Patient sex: M
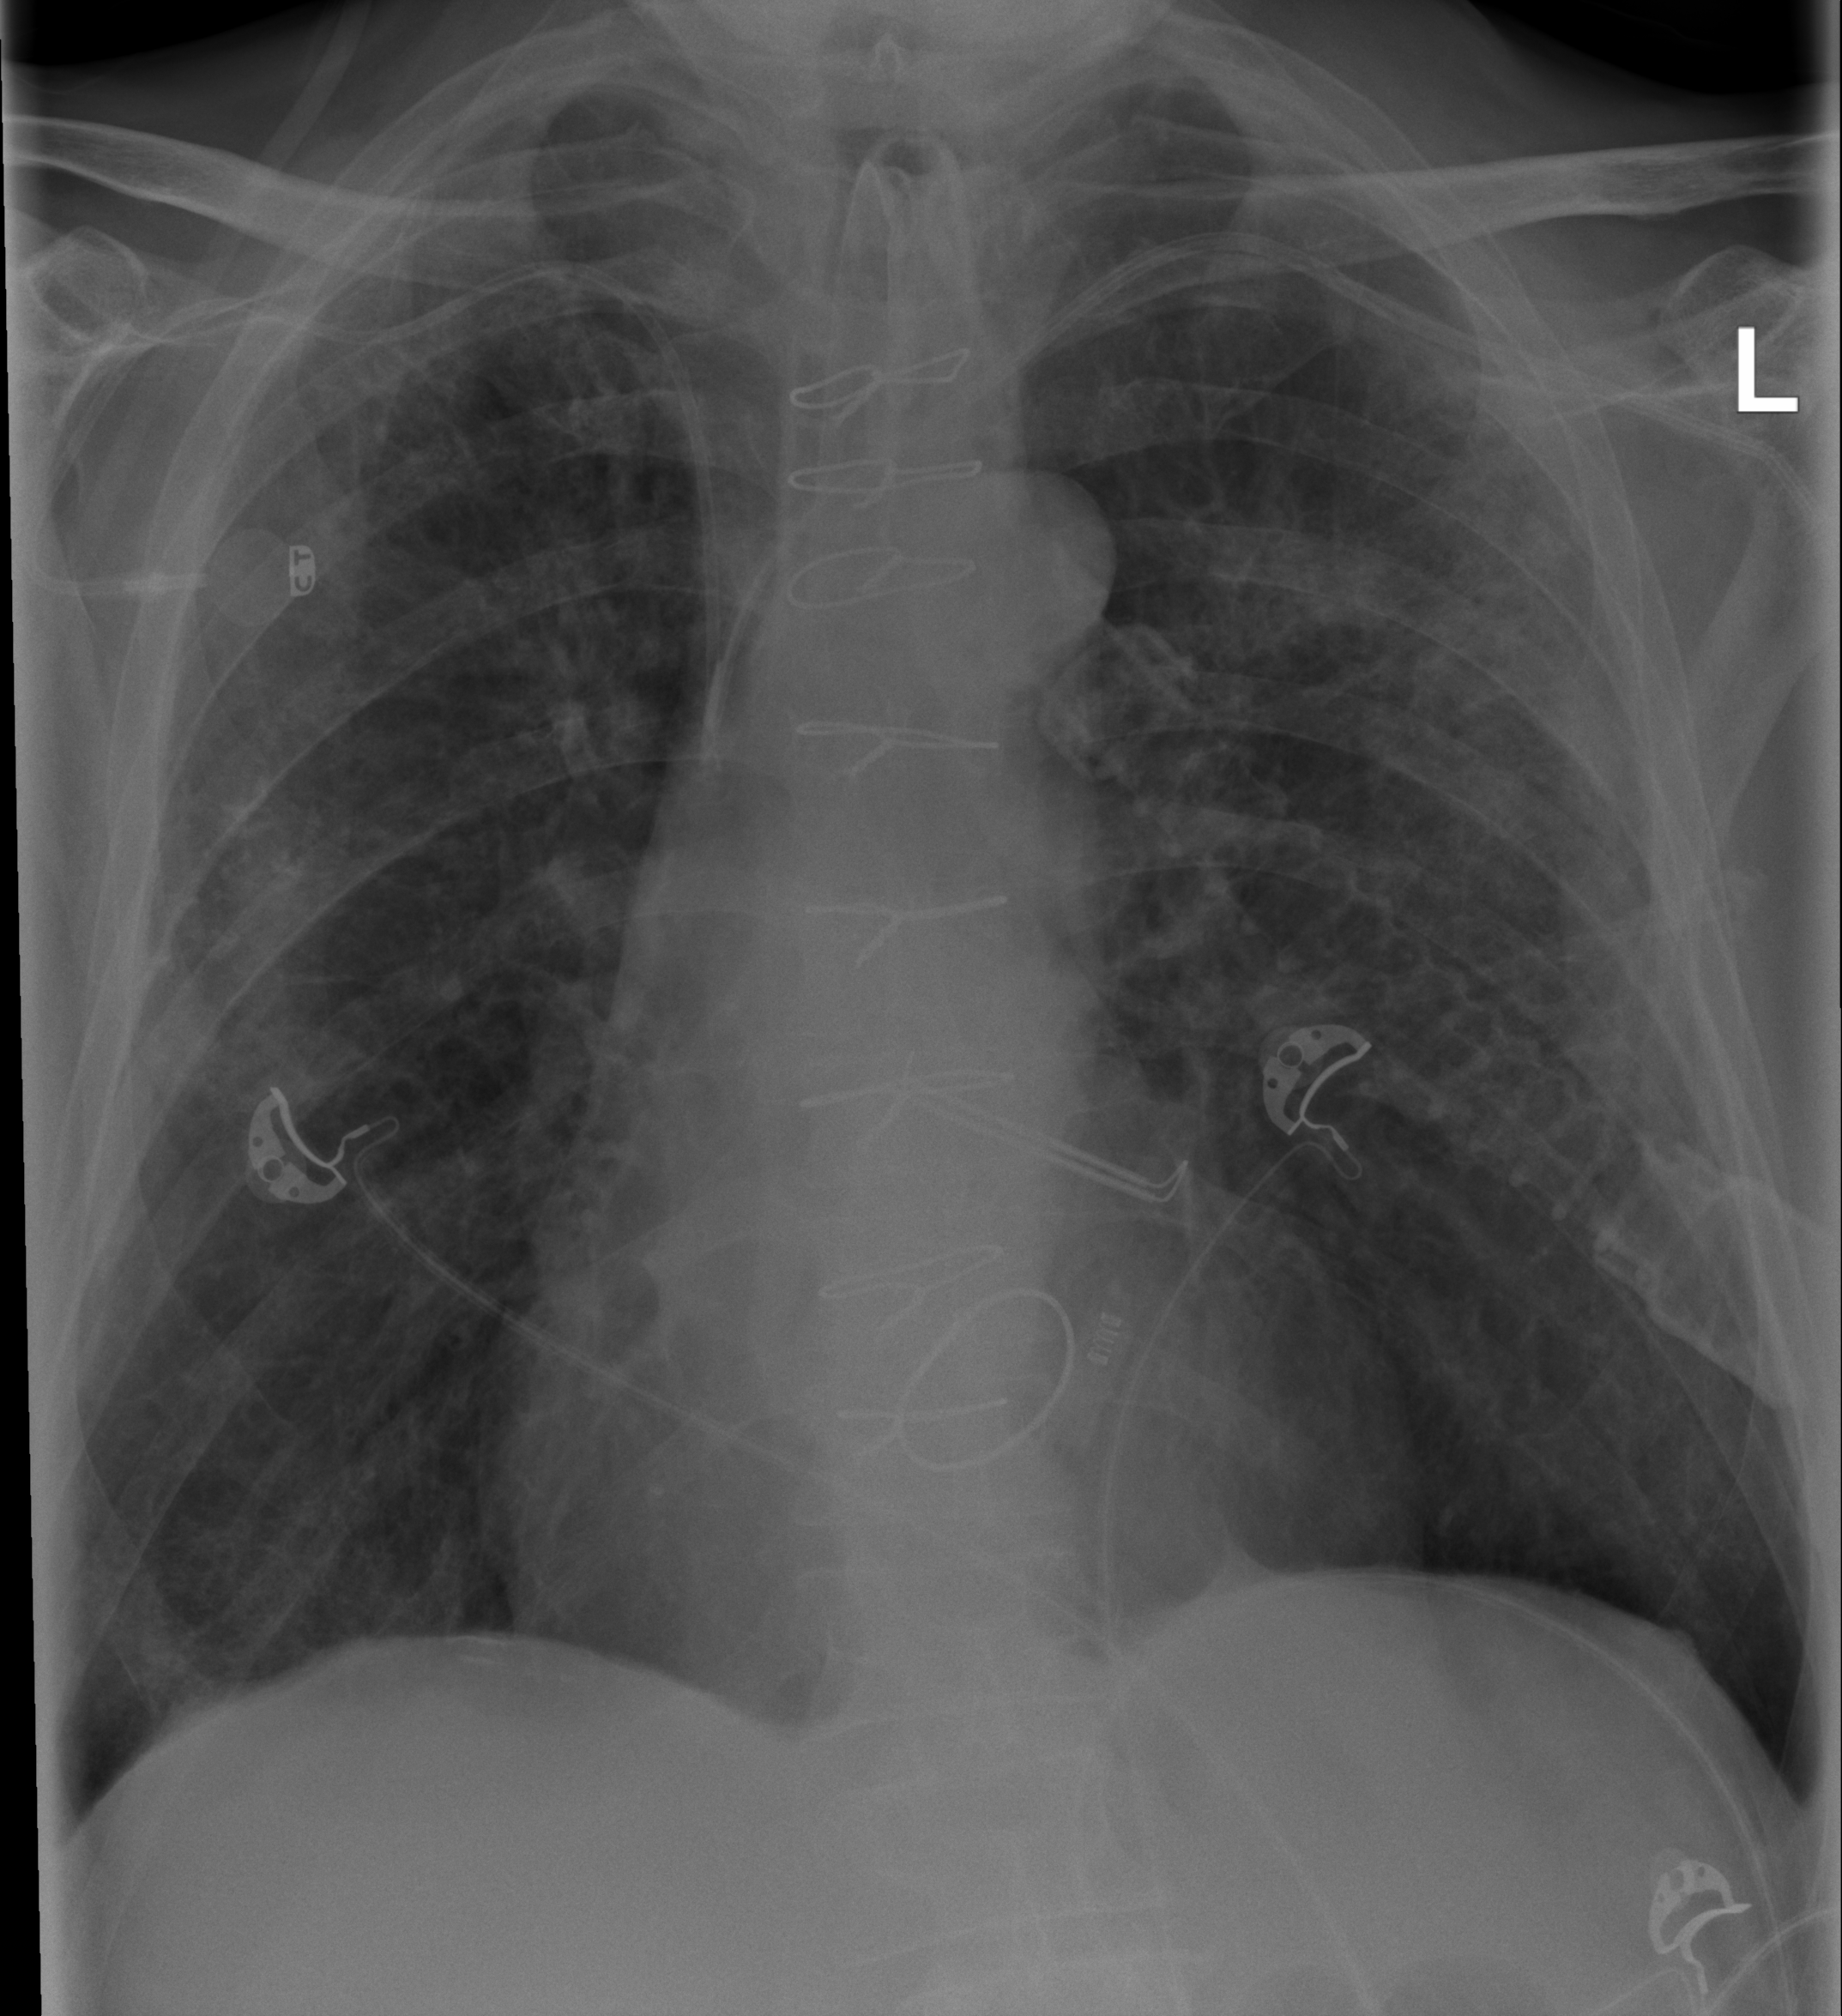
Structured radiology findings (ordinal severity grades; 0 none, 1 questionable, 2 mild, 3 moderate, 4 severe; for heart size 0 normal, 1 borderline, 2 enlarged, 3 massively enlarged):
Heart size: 2
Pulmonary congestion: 2
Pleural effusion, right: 0
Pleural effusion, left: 0
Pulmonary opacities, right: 2
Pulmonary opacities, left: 2
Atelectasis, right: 3
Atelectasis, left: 3